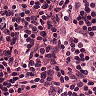
Metastatic tissue present: no